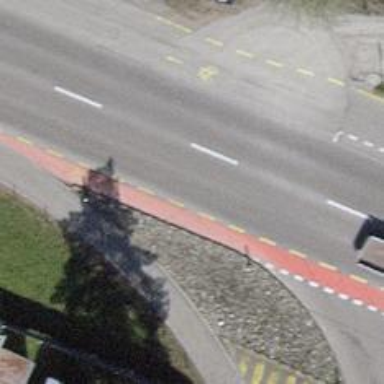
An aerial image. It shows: Public transport stop position.